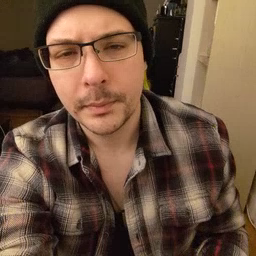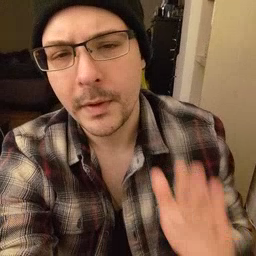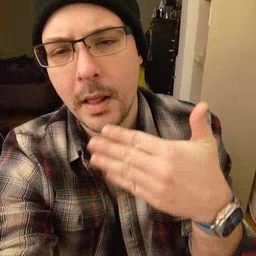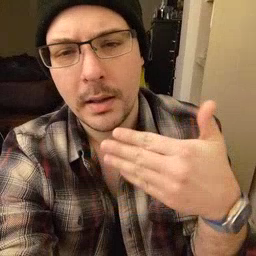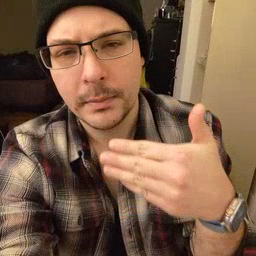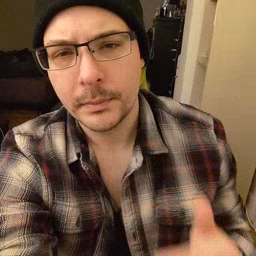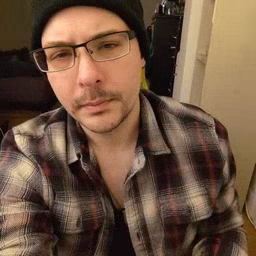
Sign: flag